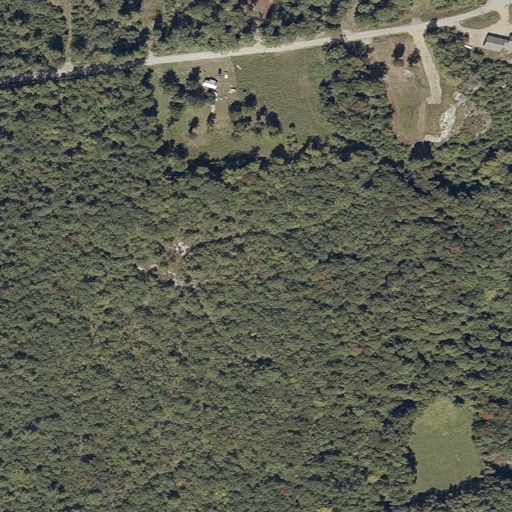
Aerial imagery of mountain in Maine named Butter Hill containing deciduous forest, mixed forest, grassland, and shrub